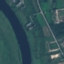
Land use / land cover: River